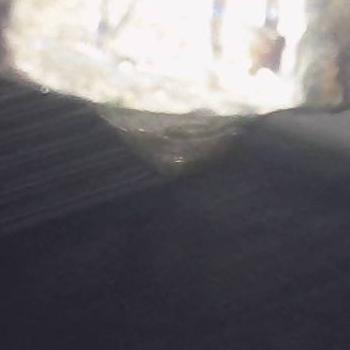
Flow rate: 49%